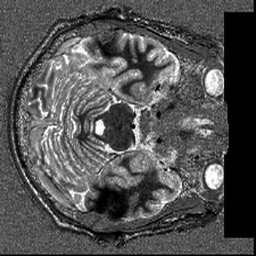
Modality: T1map
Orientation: axial
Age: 27
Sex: male